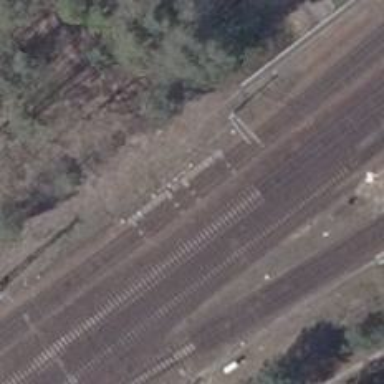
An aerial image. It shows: Railway switch with the turnout side on the left.